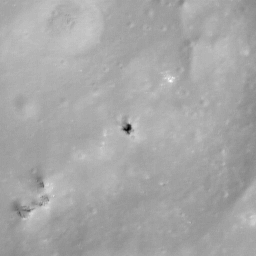
Pit: Sharonov 1a
Host crater: Sharonov
Host type: impact_melt
Lunar coordinates: latitude 12.575, longitude 173.404